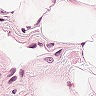
Metastatic tissue present: no